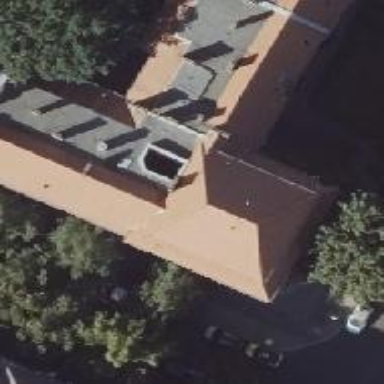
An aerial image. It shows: Building consisting of apartments with double saltbox roof shape.